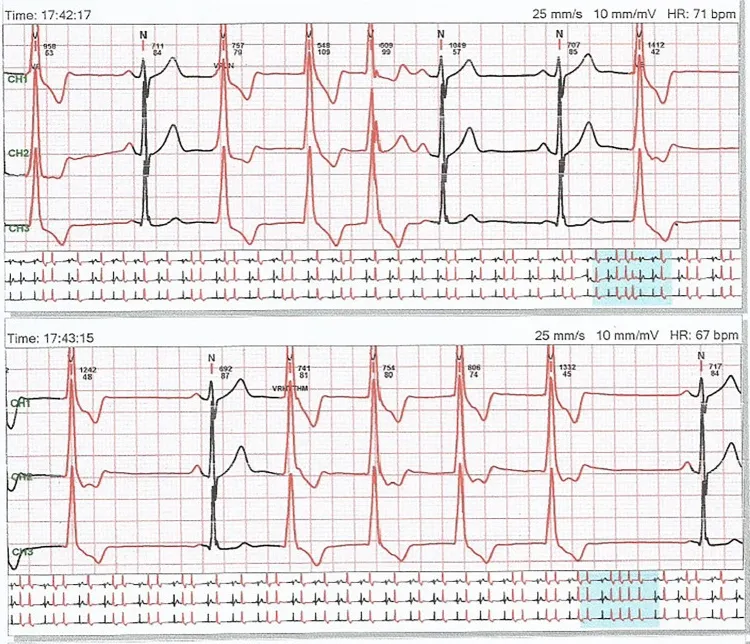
A 24 h recording of electrocardiogram showing frequent premature ventricular beats with unique morphology, mimicking a right bundle branch block.
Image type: electrography (ekg)